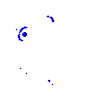
Particle: kaon